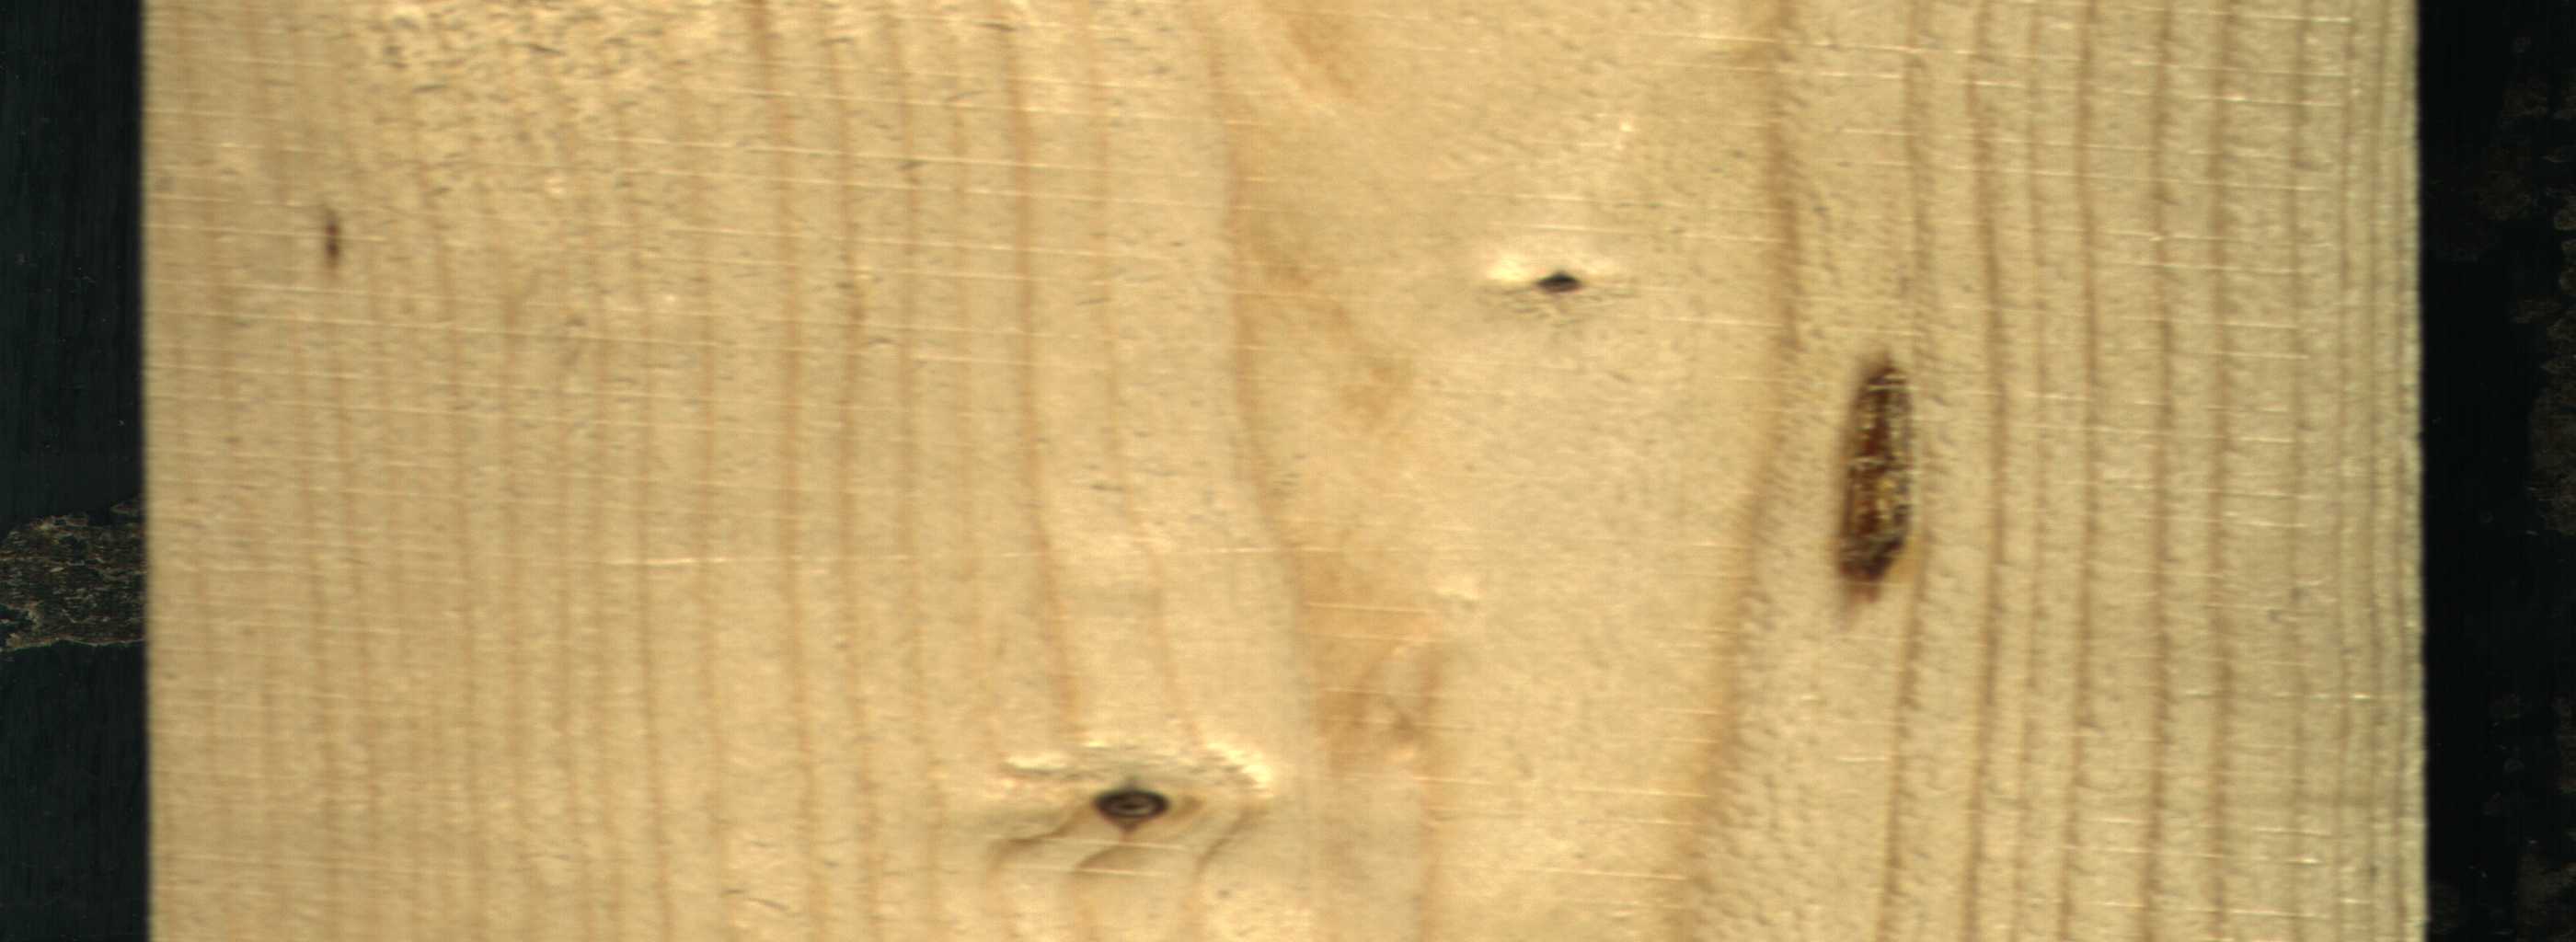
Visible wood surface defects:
resin
Dead_Knot
Live_Knot